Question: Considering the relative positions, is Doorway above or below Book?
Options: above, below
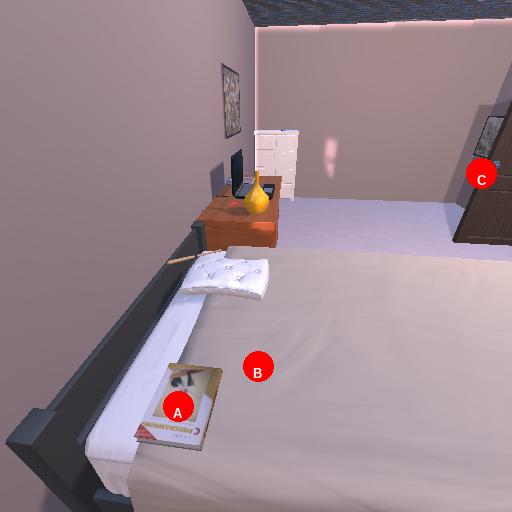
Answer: above